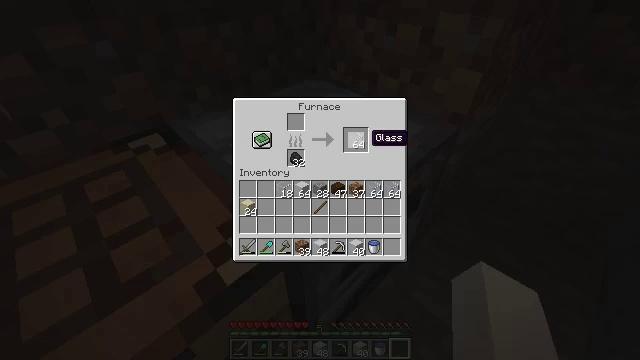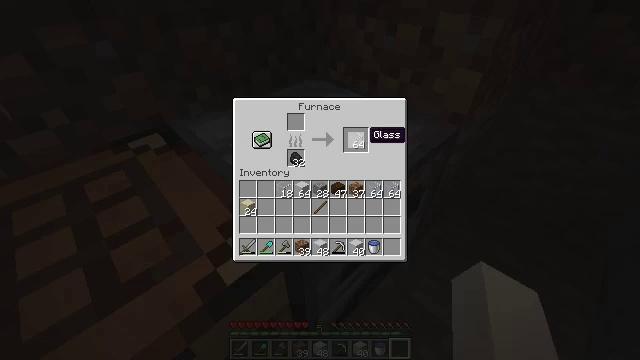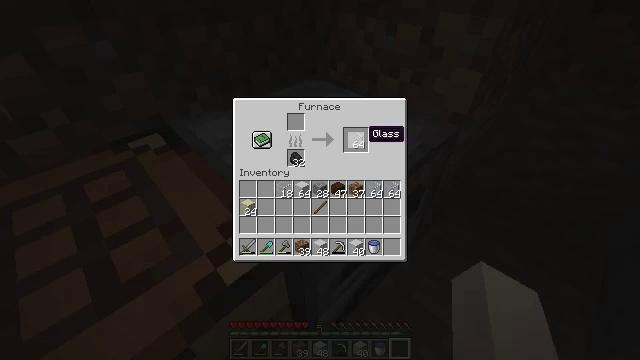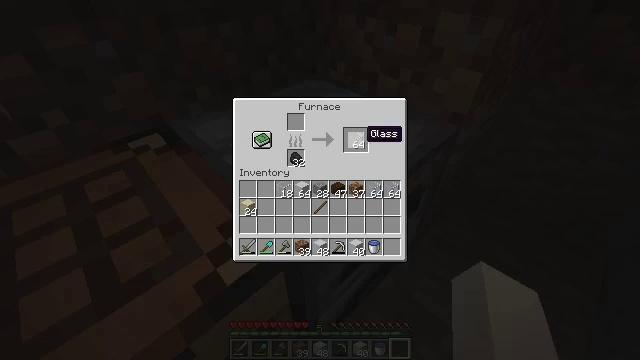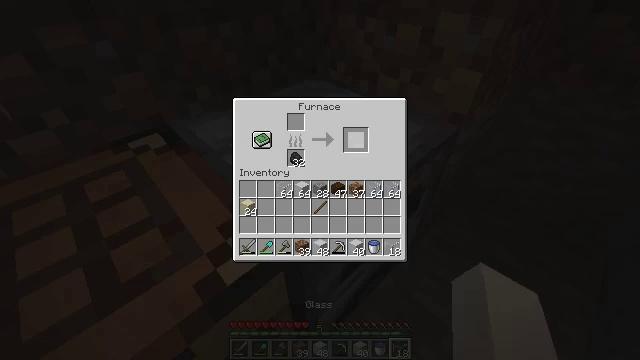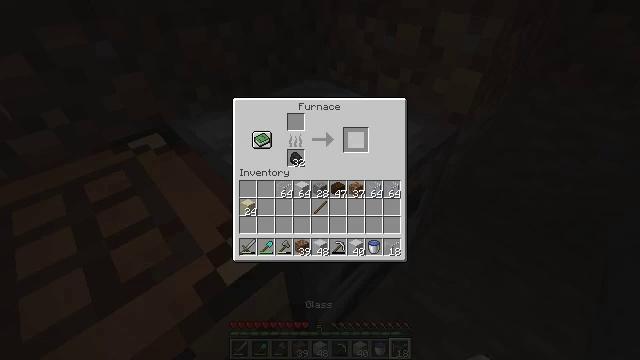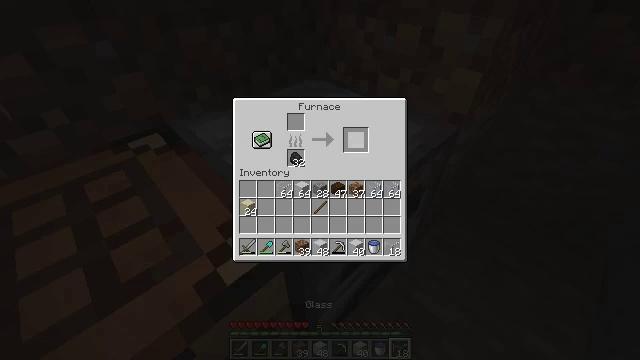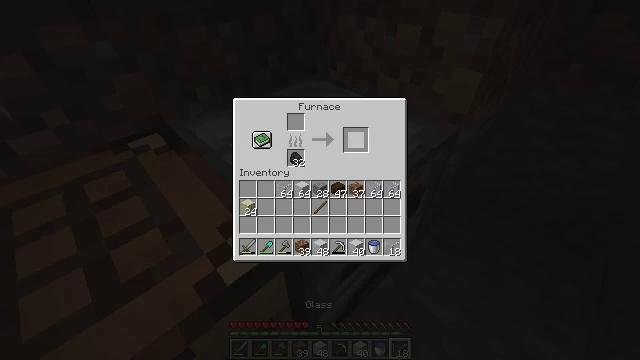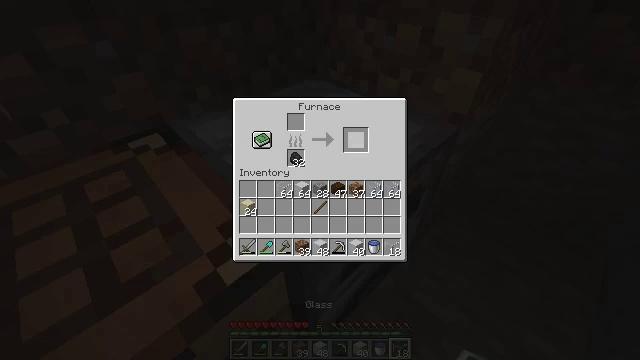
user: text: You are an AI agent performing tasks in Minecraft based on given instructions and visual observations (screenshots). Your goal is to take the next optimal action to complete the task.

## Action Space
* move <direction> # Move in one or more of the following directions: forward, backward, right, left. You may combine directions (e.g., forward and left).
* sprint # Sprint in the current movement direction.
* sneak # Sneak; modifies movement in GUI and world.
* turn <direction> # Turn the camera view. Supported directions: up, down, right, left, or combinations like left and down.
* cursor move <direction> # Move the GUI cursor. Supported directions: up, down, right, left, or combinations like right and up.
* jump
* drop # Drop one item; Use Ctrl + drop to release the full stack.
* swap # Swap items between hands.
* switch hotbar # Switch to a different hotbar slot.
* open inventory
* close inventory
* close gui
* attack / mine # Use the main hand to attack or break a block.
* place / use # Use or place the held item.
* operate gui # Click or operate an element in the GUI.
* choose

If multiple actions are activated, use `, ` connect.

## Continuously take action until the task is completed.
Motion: motion action
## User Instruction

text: craft item air
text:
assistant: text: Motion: sneak
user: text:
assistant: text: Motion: sneak
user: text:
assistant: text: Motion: sneak
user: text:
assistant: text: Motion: sneak, attack / mine
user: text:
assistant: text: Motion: sneak, attack / mine
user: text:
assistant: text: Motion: sneak
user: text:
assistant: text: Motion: sneak
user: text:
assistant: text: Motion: sneak, turn left
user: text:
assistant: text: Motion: no_op